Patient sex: M
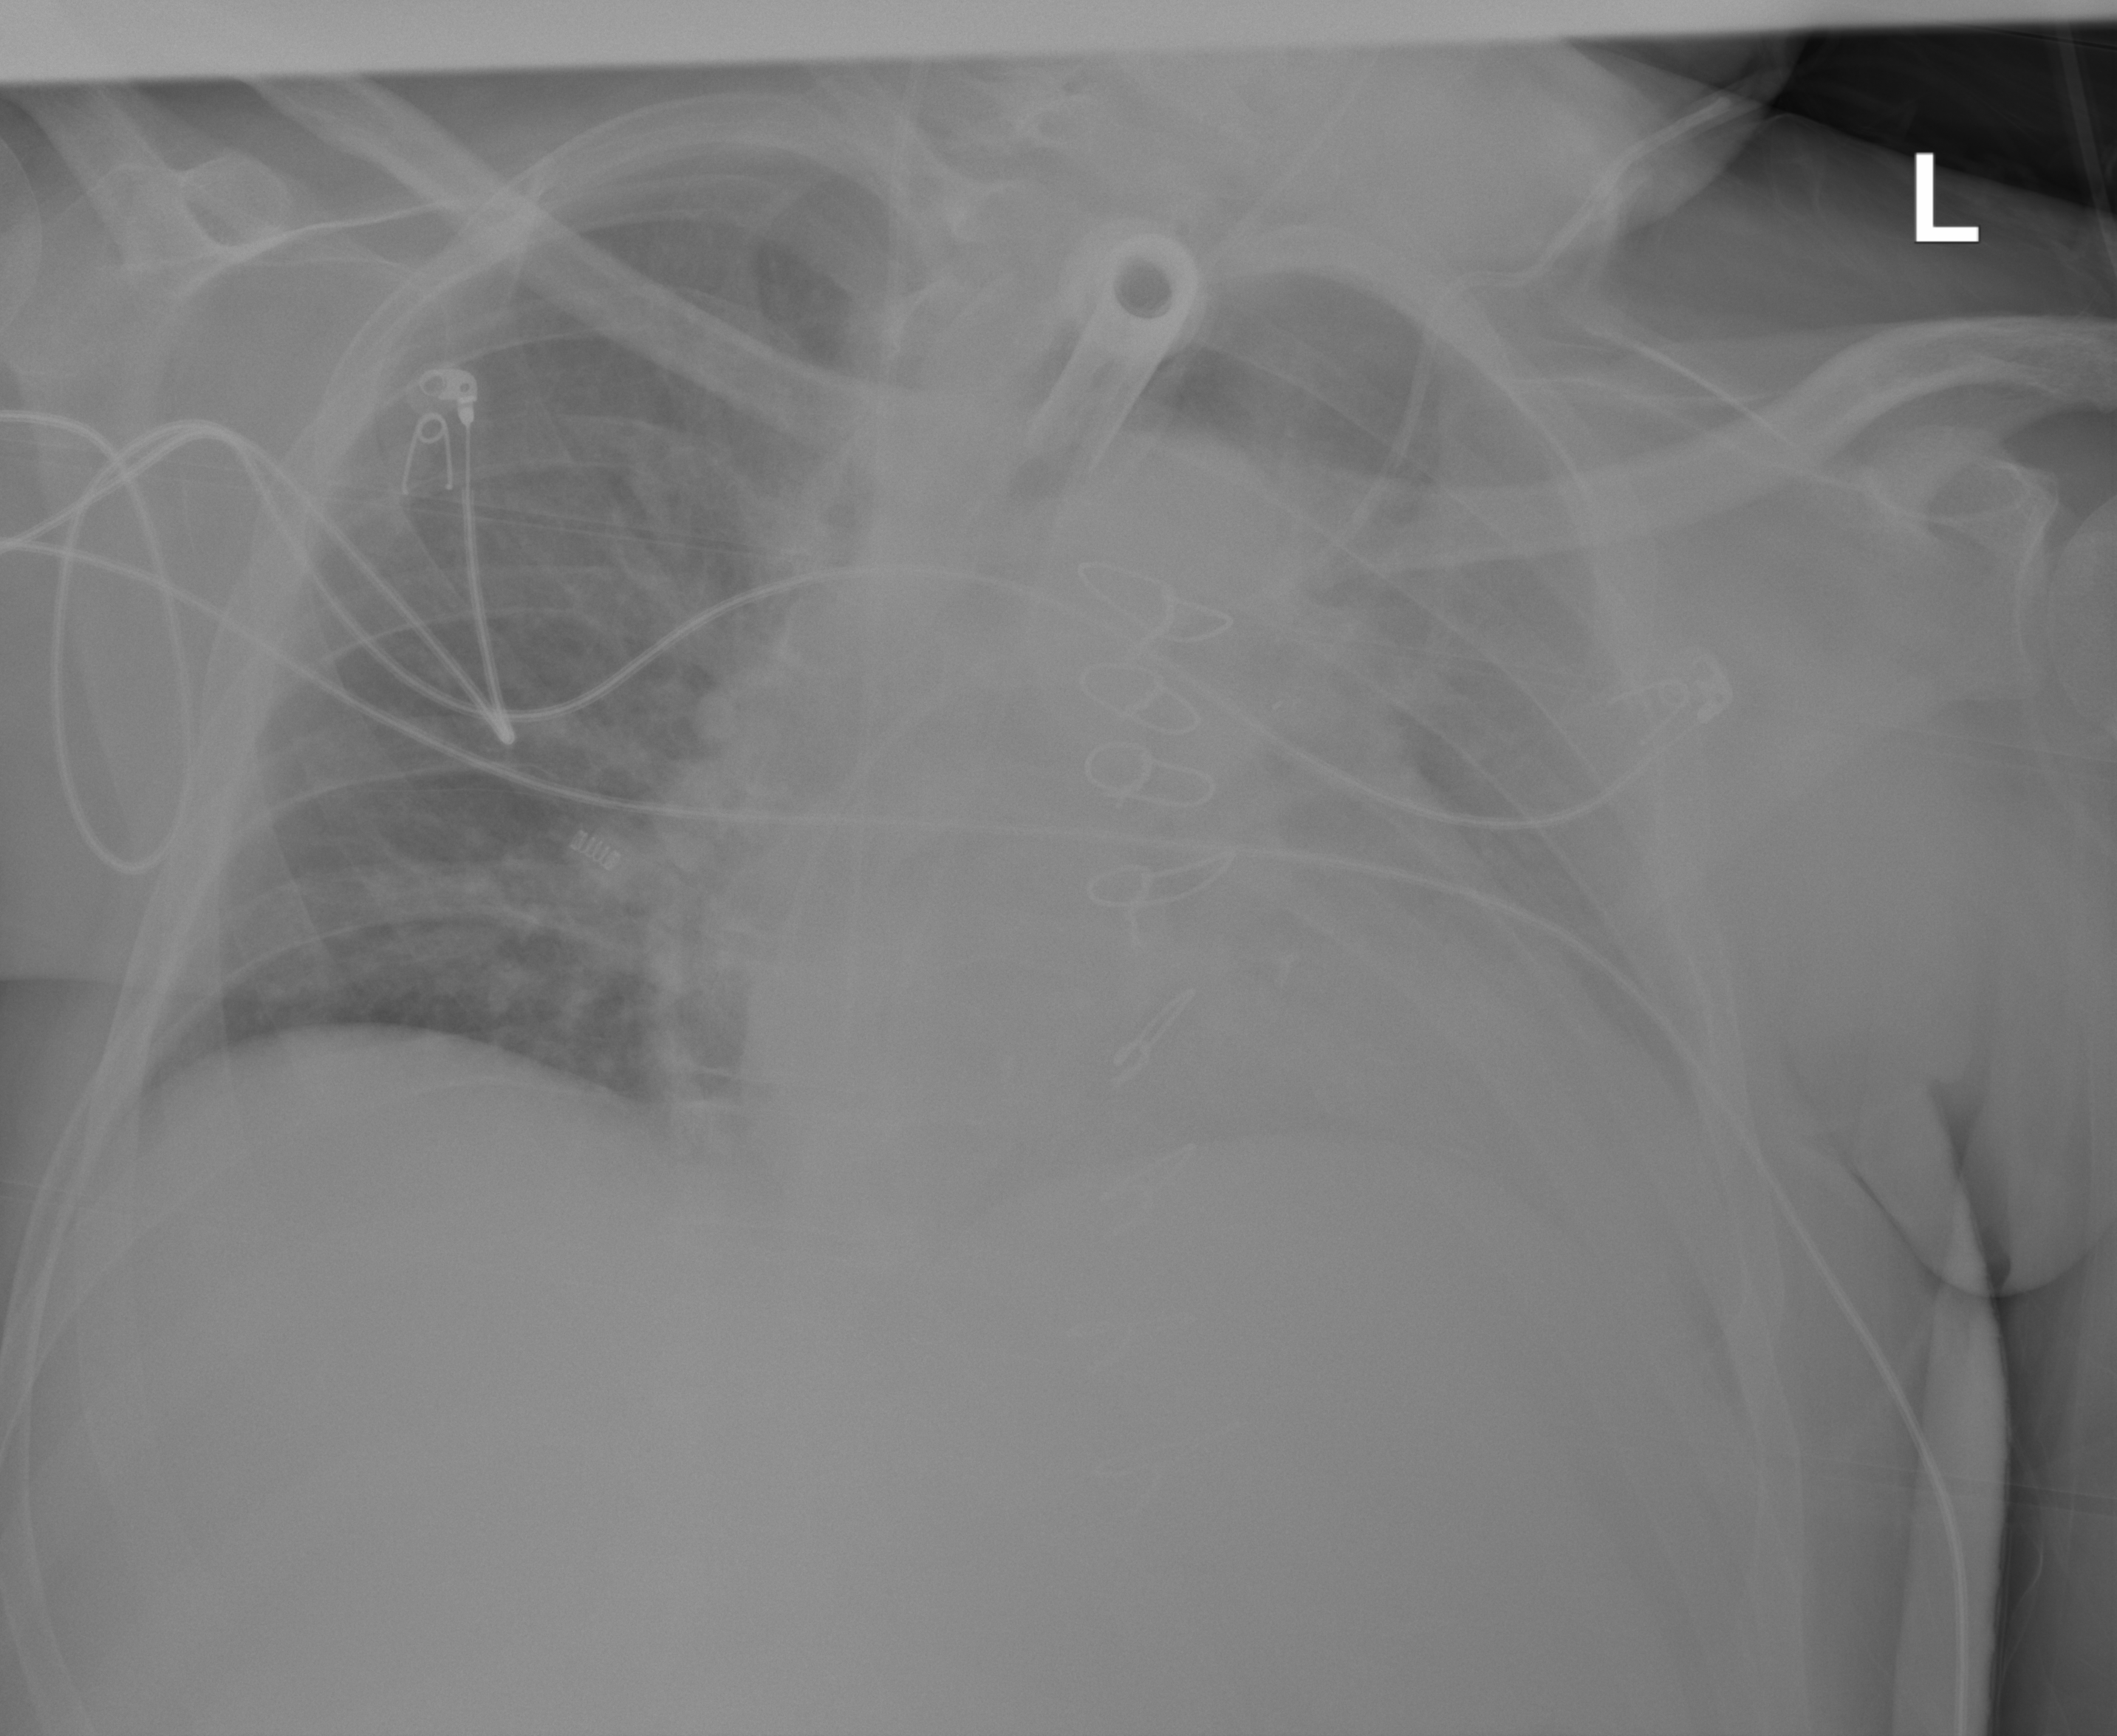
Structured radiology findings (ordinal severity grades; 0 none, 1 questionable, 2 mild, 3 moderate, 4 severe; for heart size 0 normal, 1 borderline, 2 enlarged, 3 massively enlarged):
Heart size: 3
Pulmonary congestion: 0
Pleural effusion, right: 0
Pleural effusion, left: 2
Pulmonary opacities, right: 2
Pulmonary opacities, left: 0
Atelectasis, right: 2
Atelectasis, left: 2